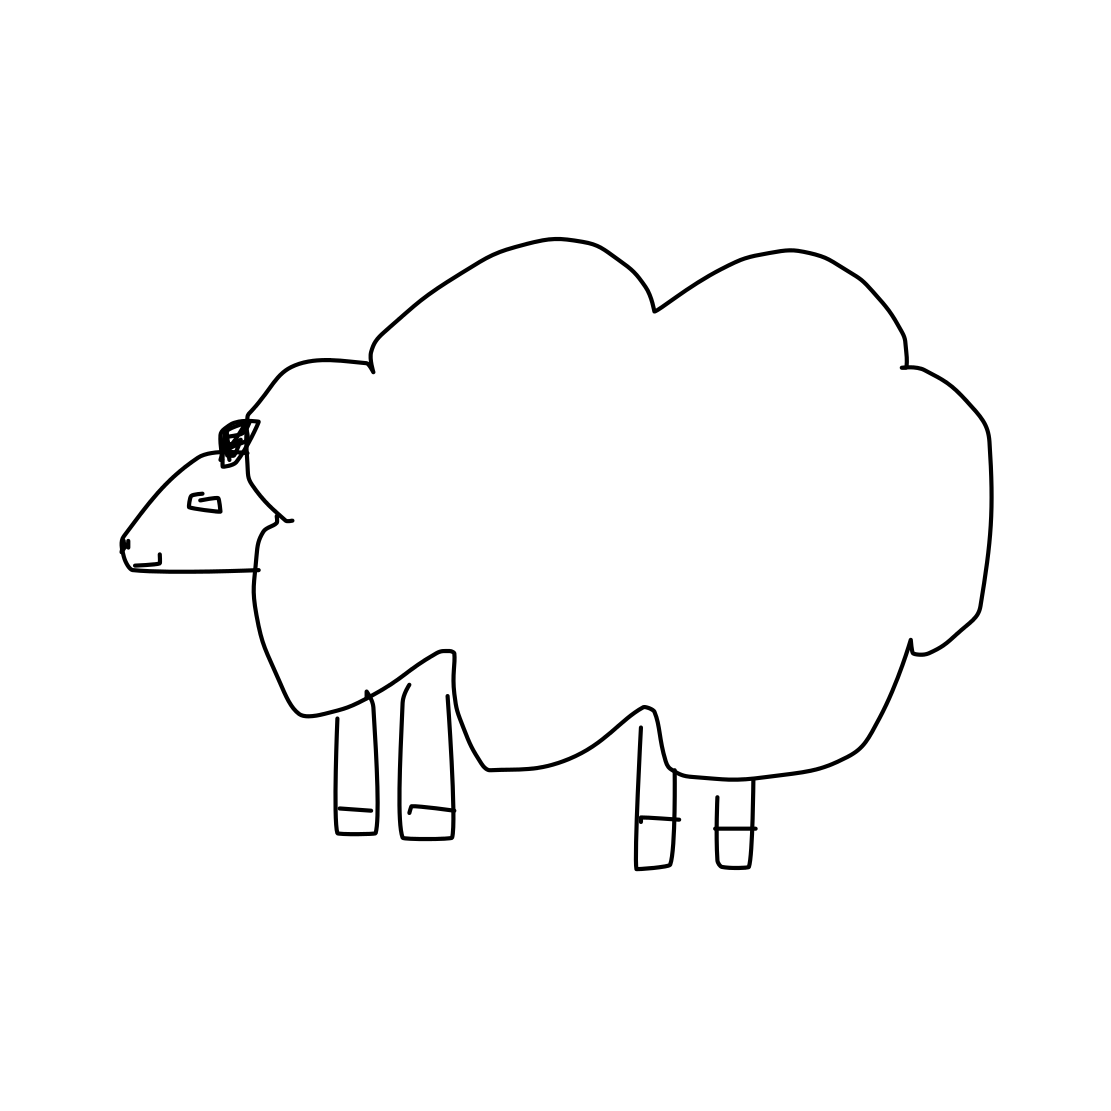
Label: sheep